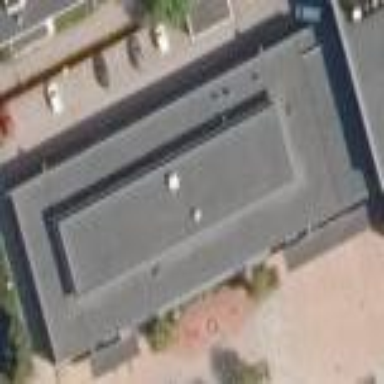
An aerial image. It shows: Building with flat roof.